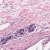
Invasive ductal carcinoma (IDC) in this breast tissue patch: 1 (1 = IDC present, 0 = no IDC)